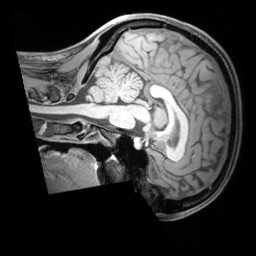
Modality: T1w
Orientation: sagittal
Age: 25
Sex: female
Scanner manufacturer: siemens
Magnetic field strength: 3 T
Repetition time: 1.97 s
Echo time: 0.00206 s